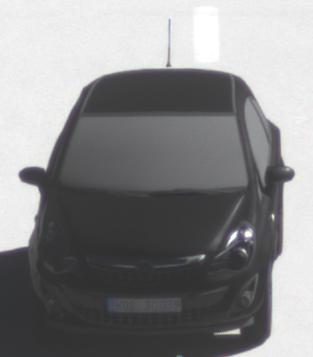
Make: Opel
Model: Corsa 1.2
Detailed model: Corsa (D)
Model produced from: 2011/01
Model produced until: 2014/08
Doors: 3
Color: black
Road condition: dry road
Daytime: morning or afternoon
Contrast: high contrast